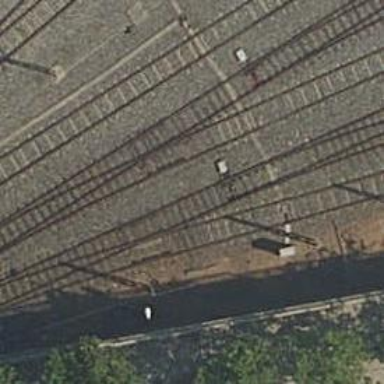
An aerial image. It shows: Yard with electrified contact line.